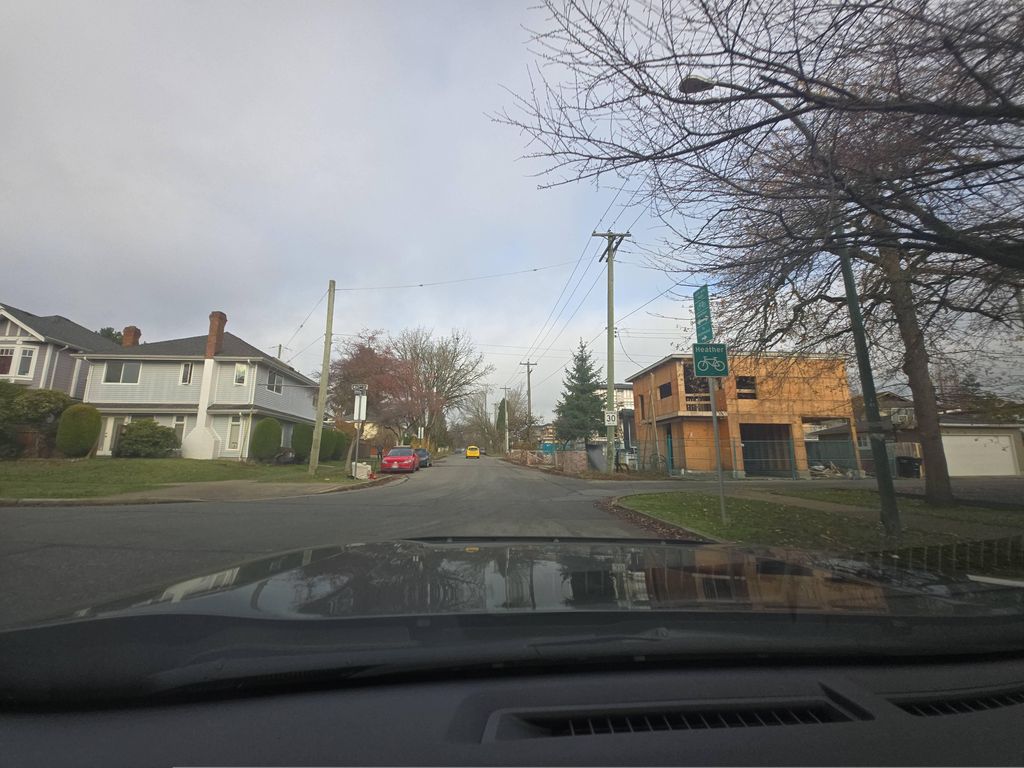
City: vancouver